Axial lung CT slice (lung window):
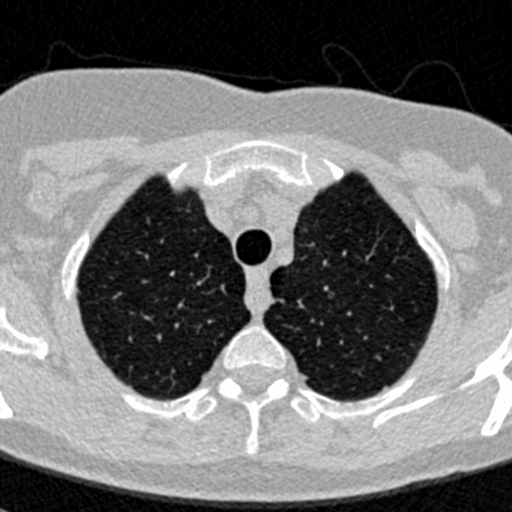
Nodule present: no